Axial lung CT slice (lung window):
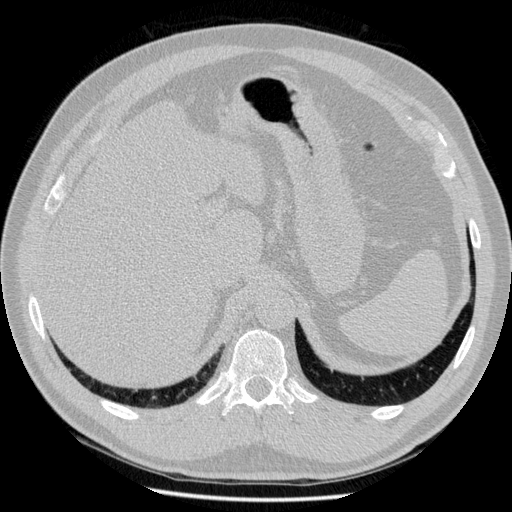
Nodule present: no